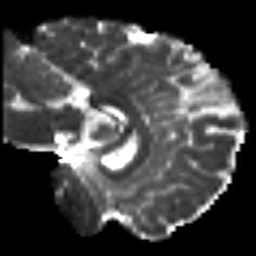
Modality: T2w
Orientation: sagittal
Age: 24
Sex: male
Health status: healthy
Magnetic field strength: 3 T
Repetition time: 8.4 s
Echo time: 0.0926 s